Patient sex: M
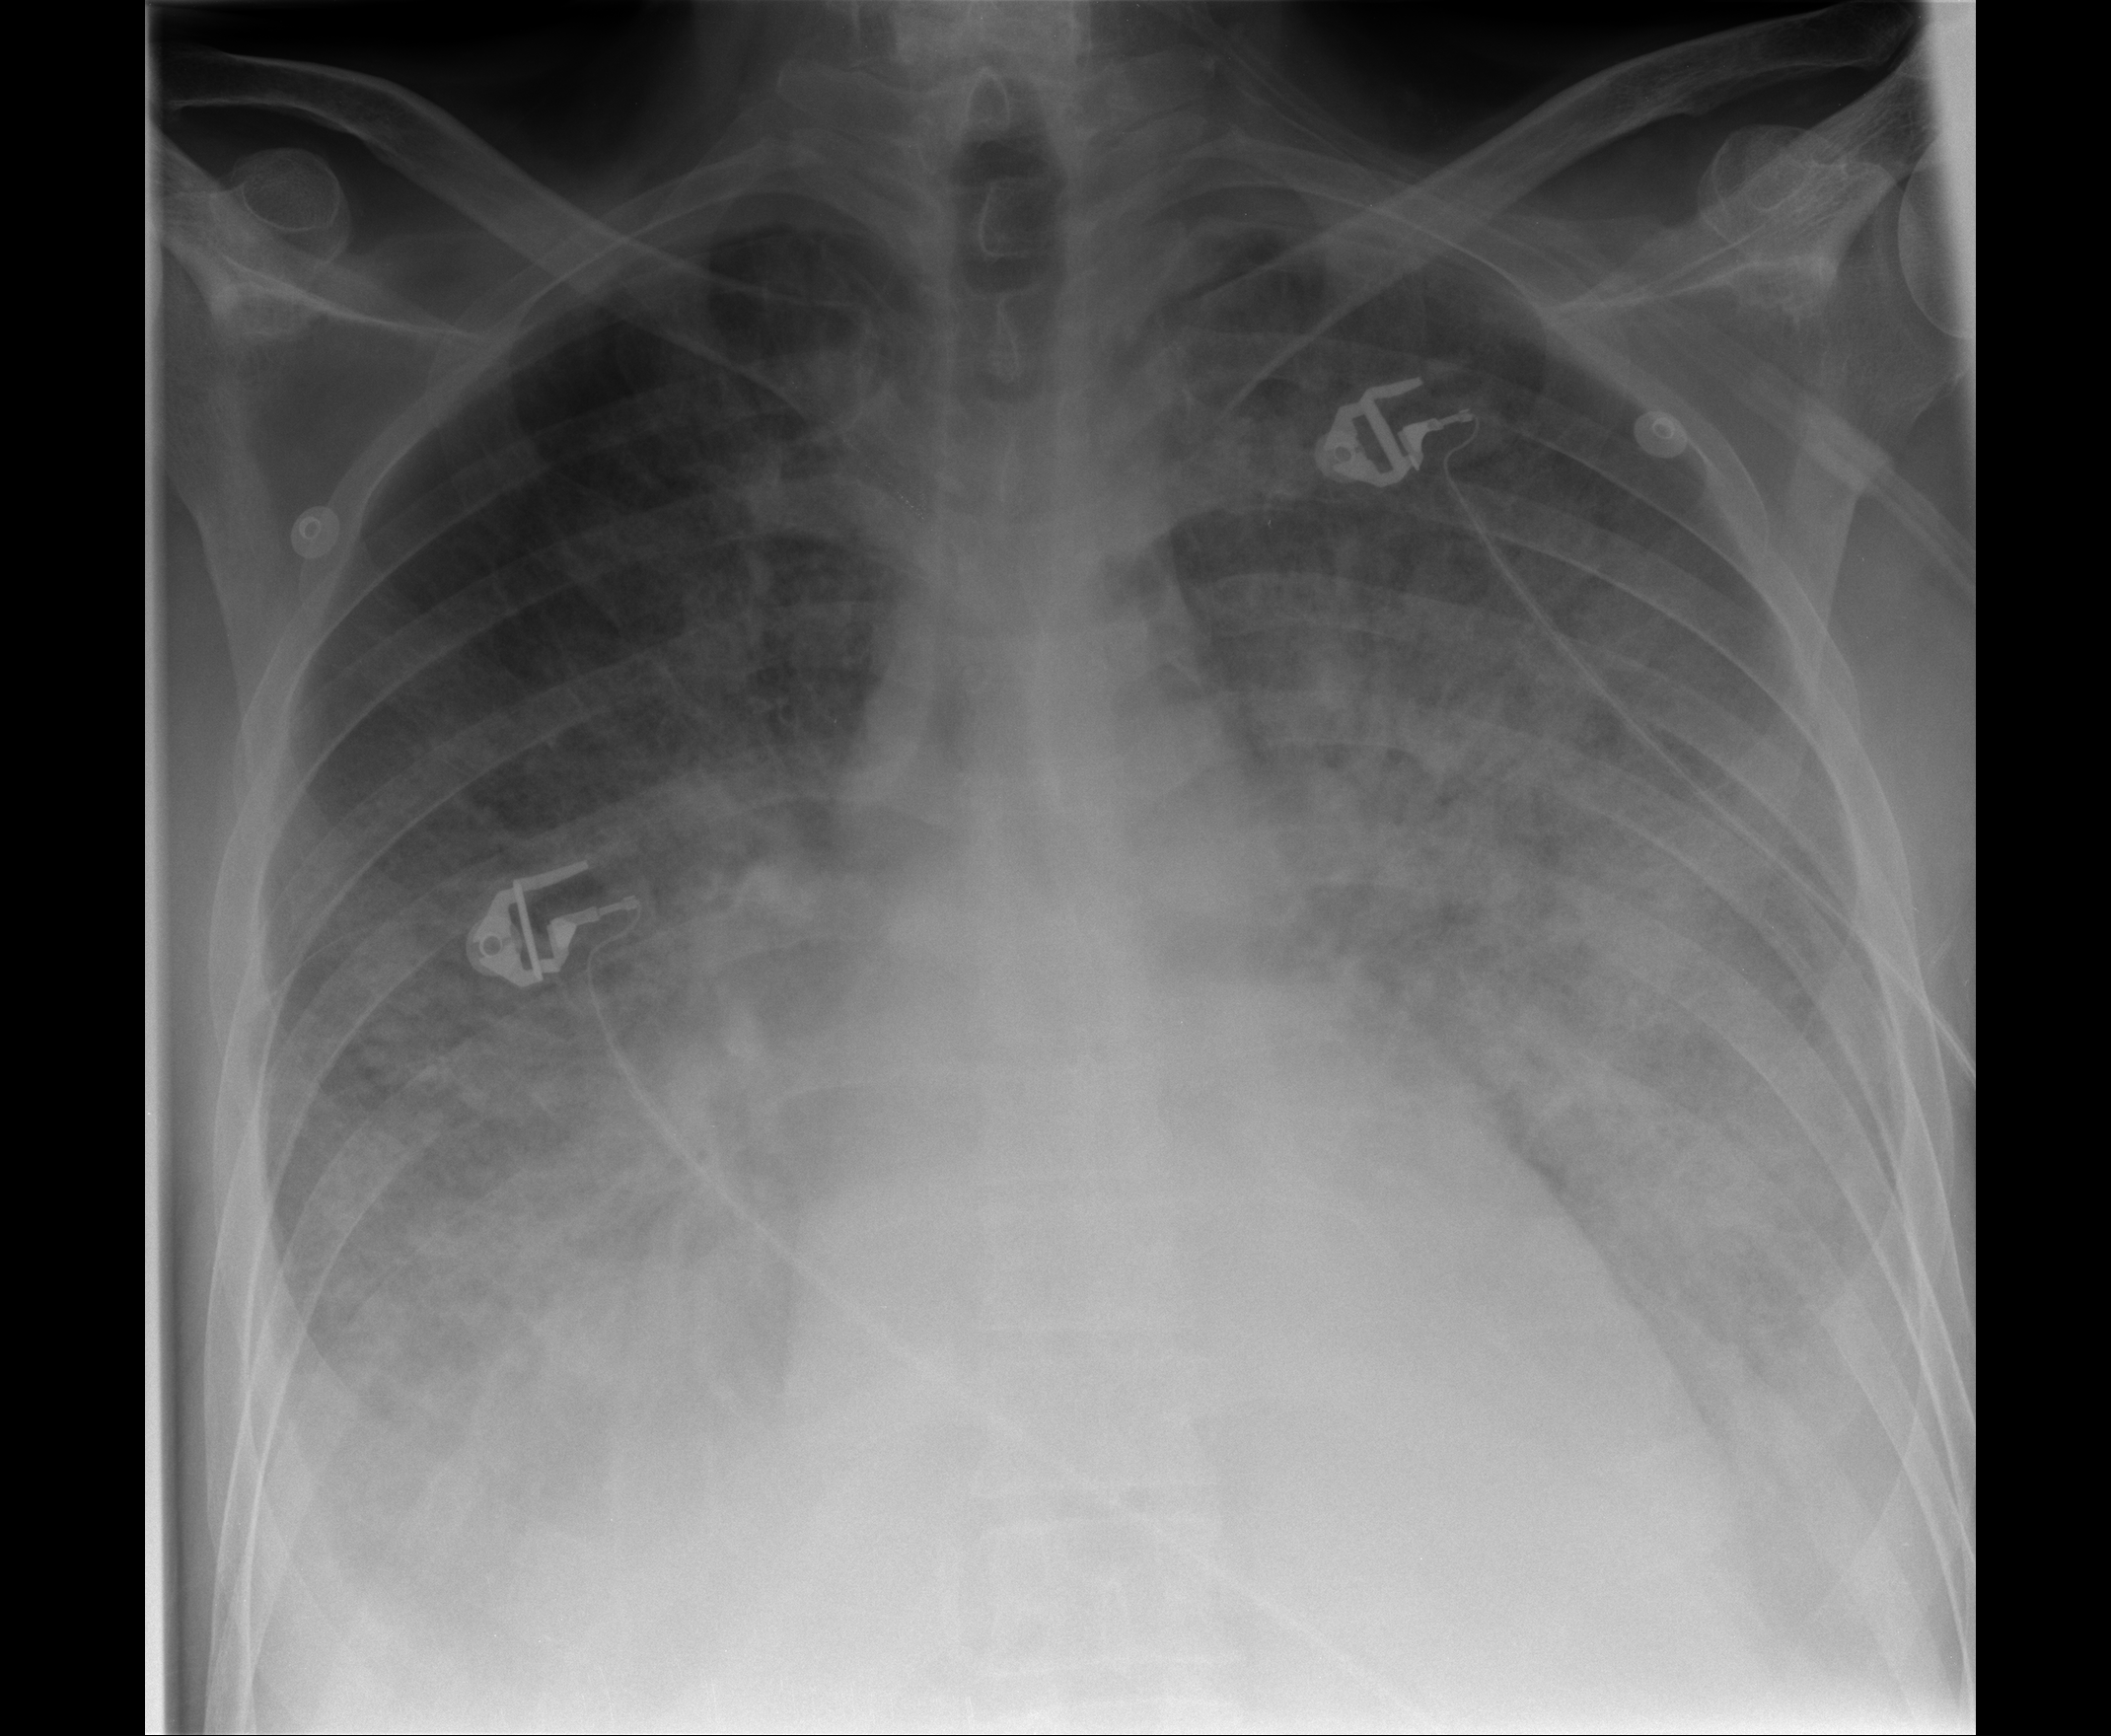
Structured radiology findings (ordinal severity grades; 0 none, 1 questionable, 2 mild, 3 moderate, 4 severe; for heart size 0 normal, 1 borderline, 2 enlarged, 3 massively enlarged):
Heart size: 1
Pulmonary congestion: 4
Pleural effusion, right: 3
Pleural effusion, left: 3
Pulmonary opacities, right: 2
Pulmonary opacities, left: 2
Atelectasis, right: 3
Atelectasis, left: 3